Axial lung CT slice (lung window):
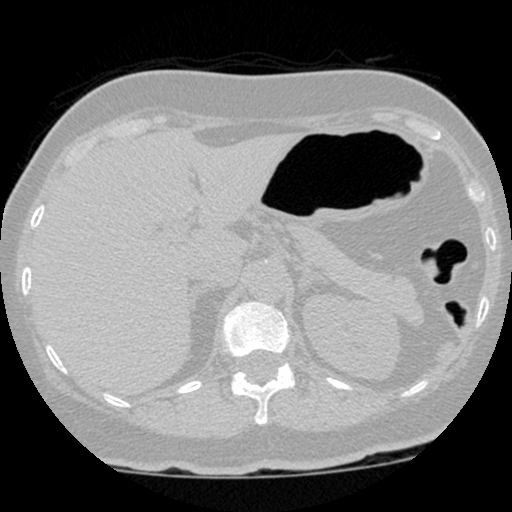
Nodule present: no